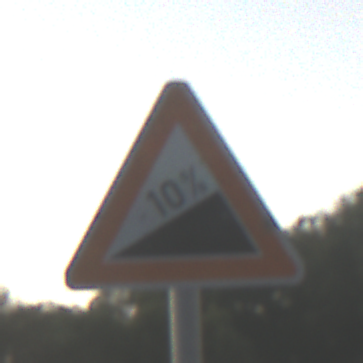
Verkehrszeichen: Steigung10
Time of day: SunriseSunset
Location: Outdoor (Nature)
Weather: PartlyCloudy
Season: NotSpecified
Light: Natural